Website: walmart
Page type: cart
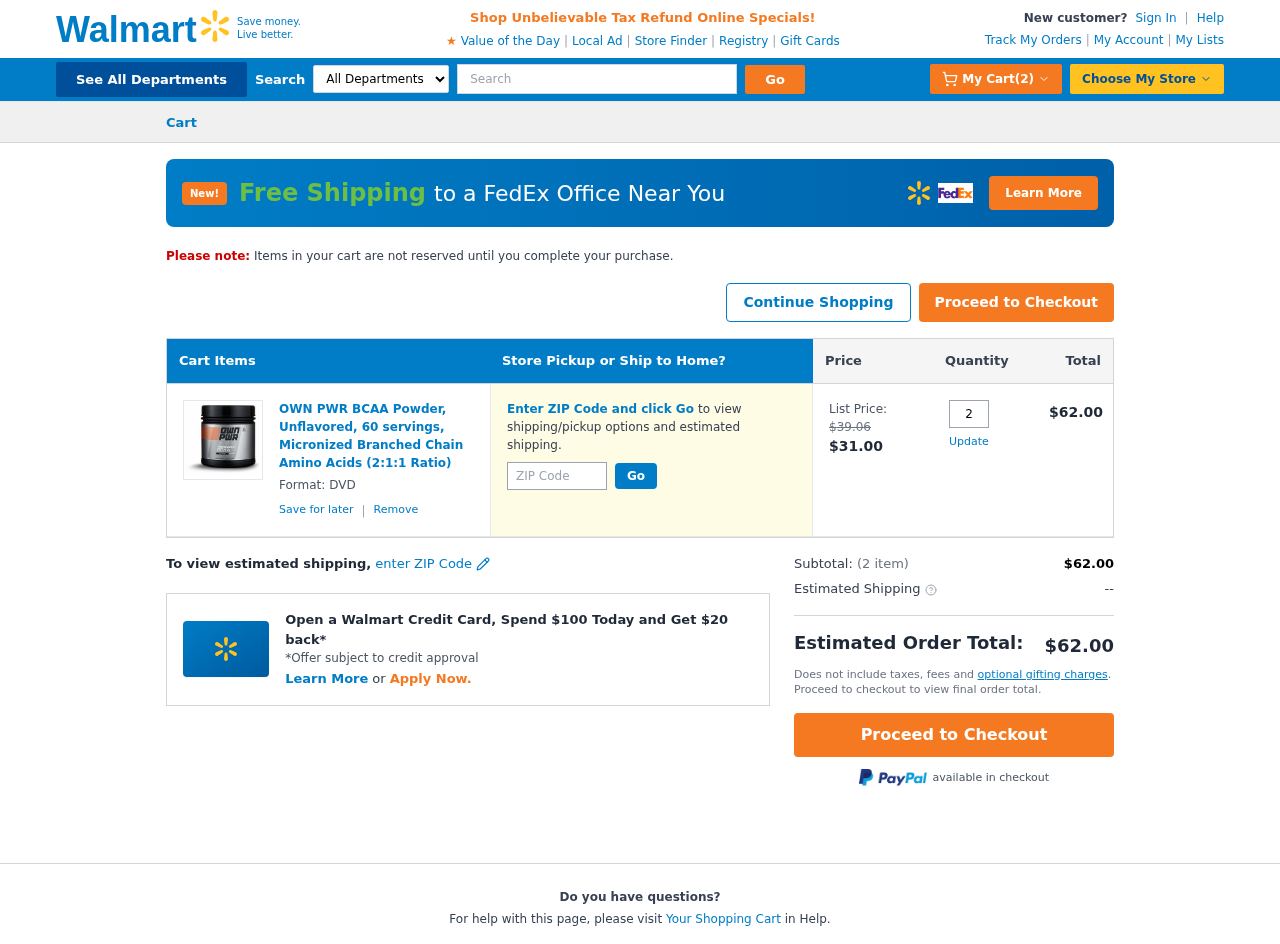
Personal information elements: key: PII_POSTCODE
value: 52551
Product elements: key: PRODUCT1_NAME
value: OWN PWR BCAA Powder, Unflavored, 60 servings, Micronized Branched Chain Amino Acids (2:1:1 Ratio)
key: PRODUCT1_PRICE
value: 31
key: PRODUCT1_QUANTITY
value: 2
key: PRODUCT1_ORIGINAL_PRICE
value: $39.06
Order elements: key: ORDER_NUM_ITEMS
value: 2
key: ORDER_SUBTOTAL
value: $62.00
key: ORDER_TOTAL
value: $62.00
Search elements: key: HEADER_SEARCH
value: Search